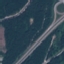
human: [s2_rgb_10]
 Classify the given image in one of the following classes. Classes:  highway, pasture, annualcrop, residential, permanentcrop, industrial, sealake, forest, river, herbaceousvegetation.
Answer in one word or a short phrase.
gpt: Highway